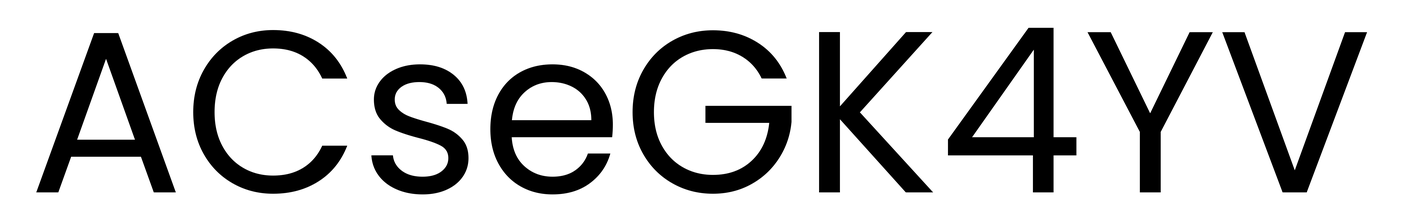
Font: Poppins-Regular